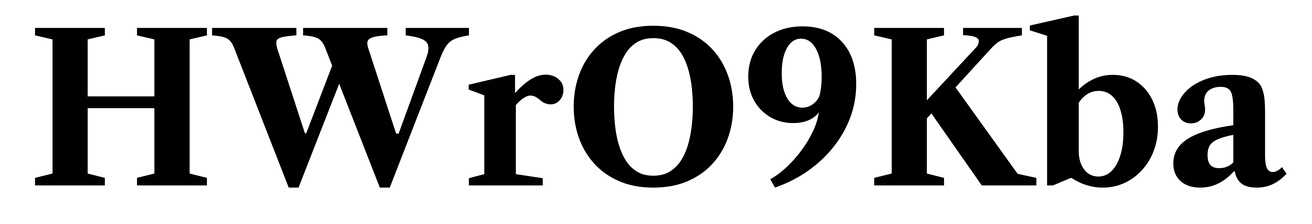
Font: LibreCaslonText_Bold